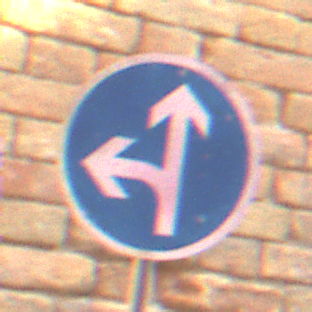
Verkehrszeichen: VorgeschriebeneFahrtrichtungGeradeausOderLinks
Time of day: MorningAfternoon
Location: Outdoor (Urban)
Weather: Clear
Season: NotSpecified
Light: Natural